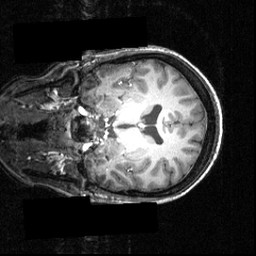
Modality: T1w
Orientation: coronal
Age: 16
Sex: female
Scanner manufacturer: siemens
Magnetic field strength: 3.951 T
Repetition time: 1.5 s
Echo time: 0.00335 s